Field crop: maize
Growth stage: 2
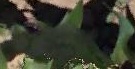
Species: maize